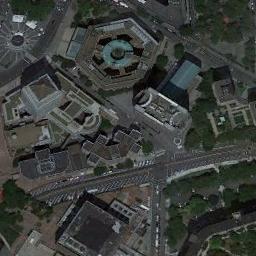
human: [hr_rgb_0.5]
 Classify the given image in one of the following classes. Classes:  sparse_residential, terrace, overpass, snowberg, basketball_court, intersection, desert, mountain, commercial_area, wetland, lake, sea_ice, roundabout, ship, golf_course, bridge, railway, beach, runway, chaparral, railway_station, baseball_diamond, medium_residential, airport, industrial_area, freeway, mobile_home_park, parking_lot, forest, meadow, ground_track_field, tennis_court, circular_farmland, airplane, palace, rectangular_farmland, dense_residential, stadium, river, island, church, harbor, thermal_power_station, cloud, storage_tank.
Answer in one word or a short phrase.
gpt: commercial_area